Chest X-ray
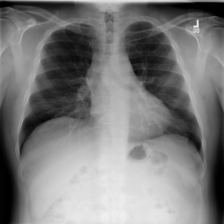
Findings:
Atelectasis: negative
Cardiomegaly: negative
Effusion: negative
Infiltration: negative
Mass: negative
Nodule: negative
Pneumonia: negative
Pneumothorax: negative
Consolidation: negative
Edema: negative
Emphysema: negative
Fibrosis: negative
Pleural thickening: negative
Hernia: negative